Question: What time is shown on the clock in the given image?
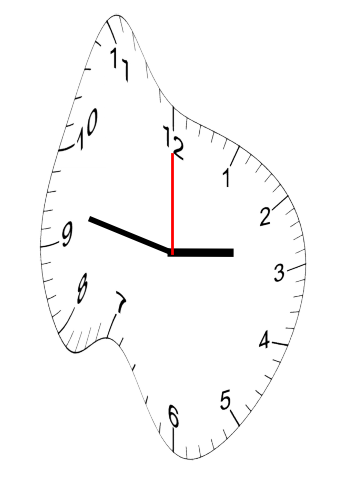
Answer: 02:47:00